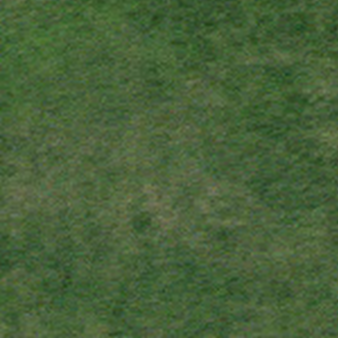
Label: other